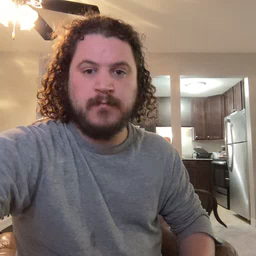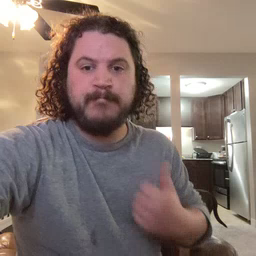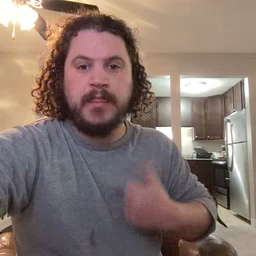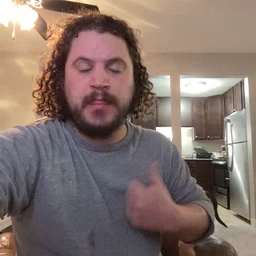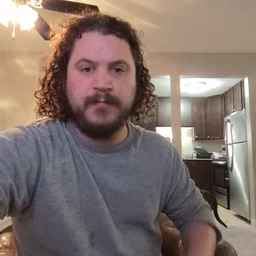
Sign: bath